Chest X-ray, AP view. Patient: 58 years old, sex M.
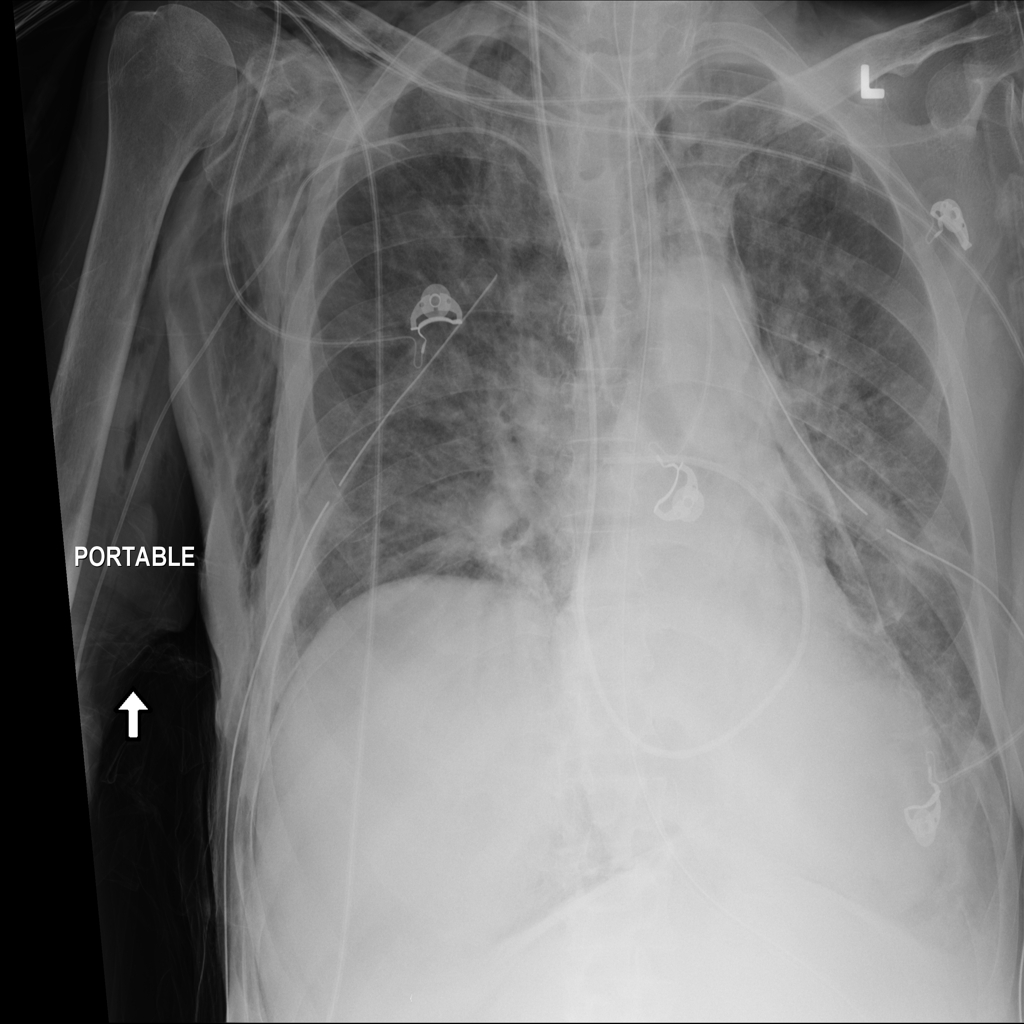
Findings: Emphysema, Infiltration, Pneumothorax